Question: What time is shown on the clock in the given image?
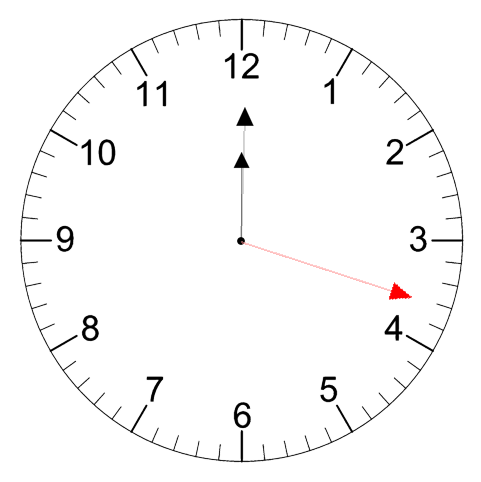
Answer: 12:00:18